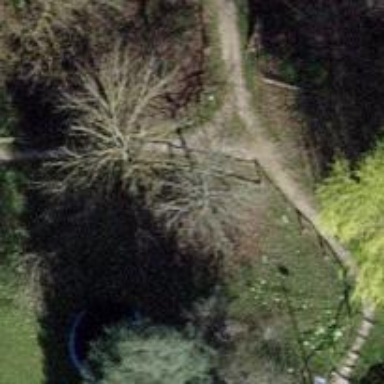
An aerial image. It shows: Path.